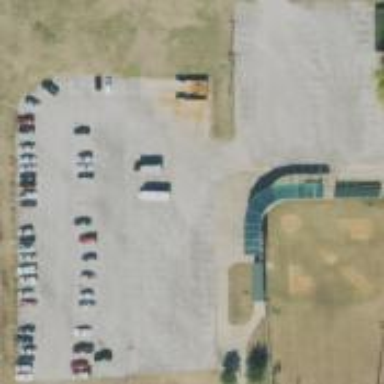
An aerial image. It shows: Parking area.